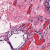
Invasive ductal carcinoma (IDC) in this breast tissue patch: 0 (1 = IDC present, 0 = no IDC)